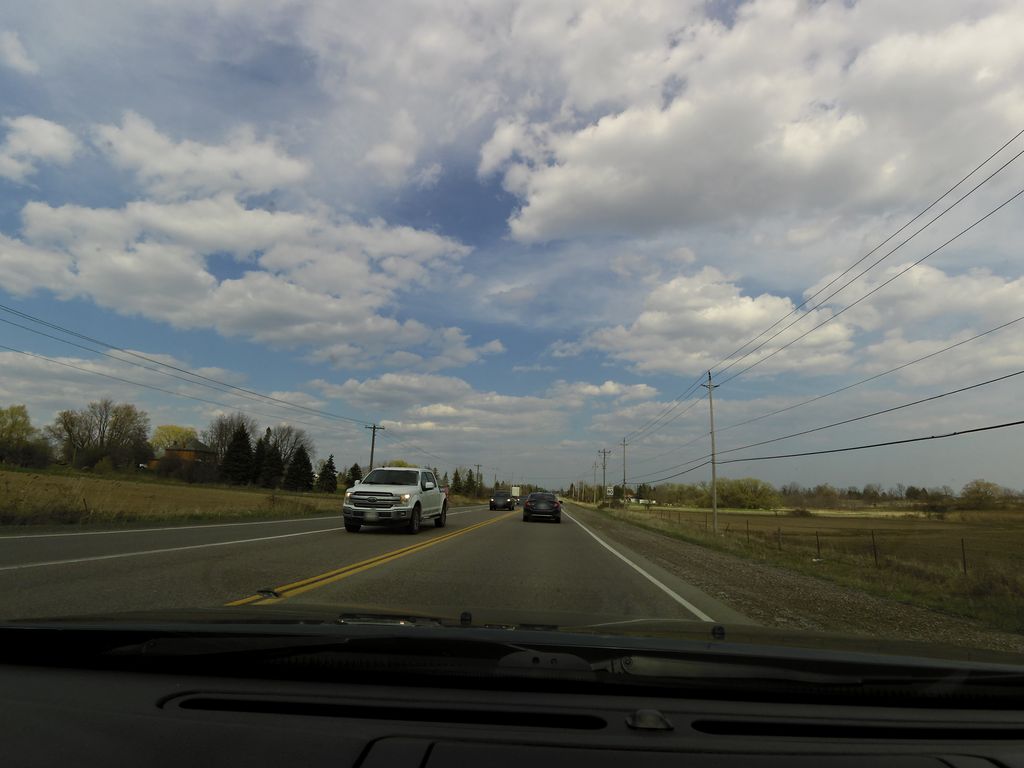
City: hamilton